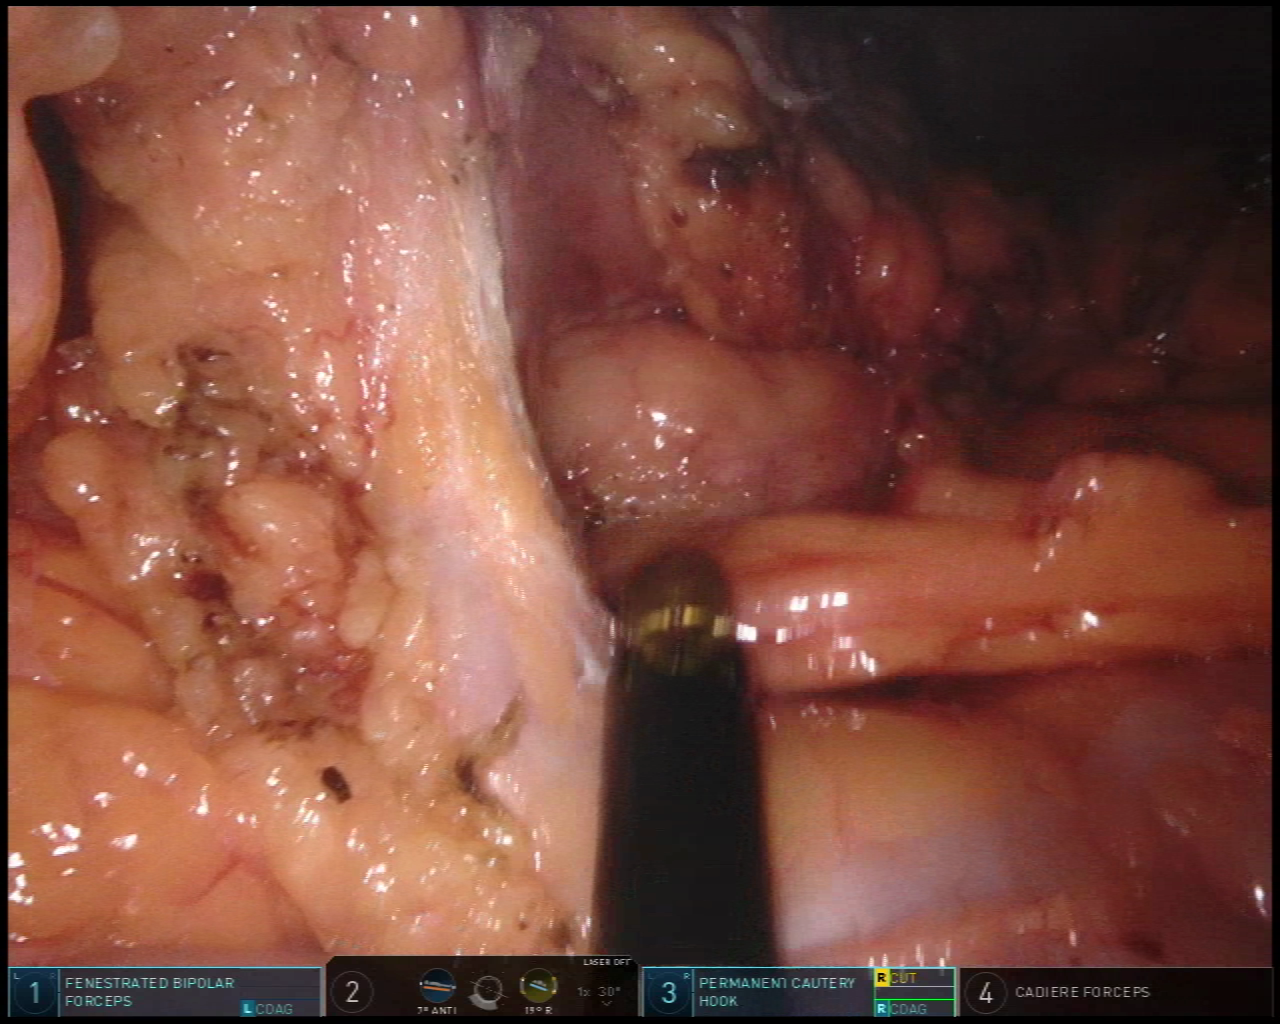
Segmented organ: stomach
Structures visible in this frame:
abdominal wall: yes
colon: yes
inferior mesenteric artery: no
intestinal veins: no
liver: no
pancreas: yes
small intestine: no
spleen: no
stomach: yes
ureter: no
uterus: no
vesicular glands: no